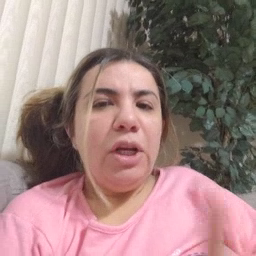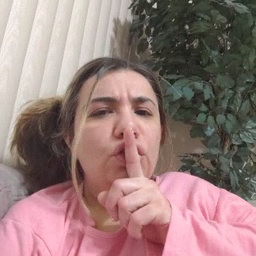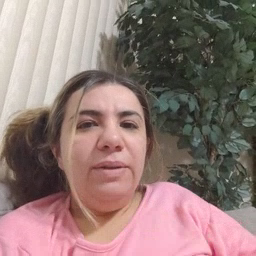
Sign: shhh